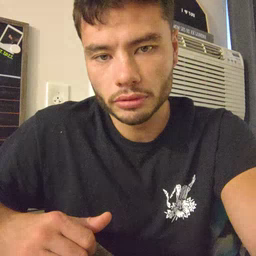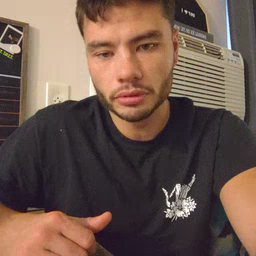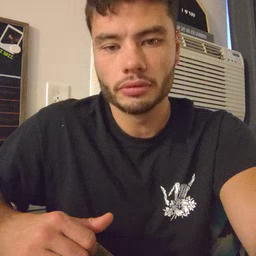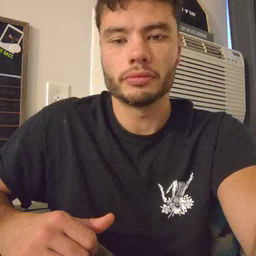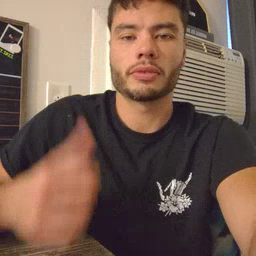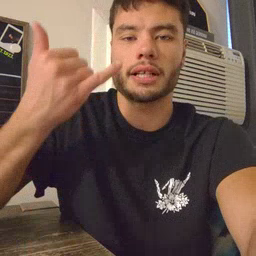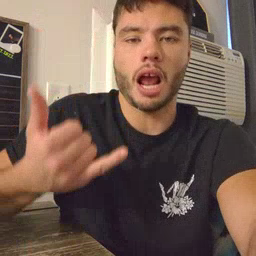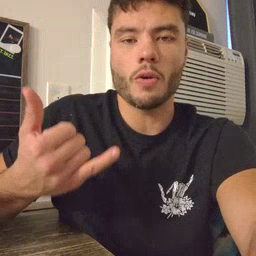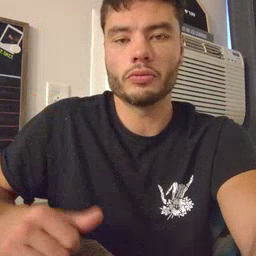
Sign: now